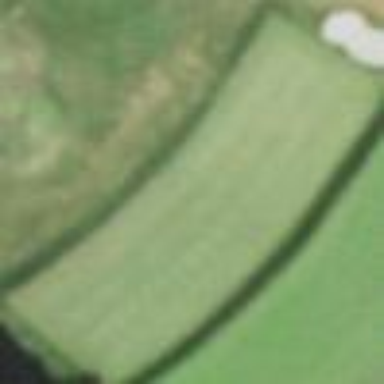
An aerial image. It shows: Golf tee on grassy land.